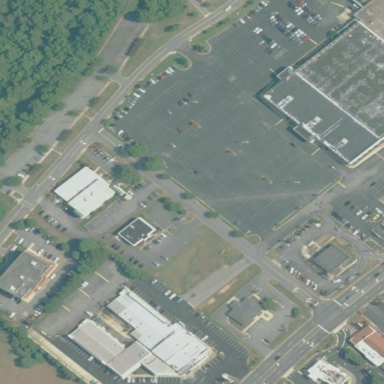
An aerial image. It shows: Parking area.